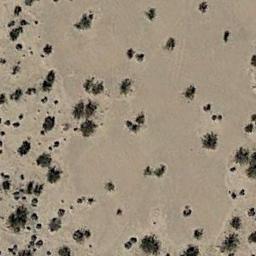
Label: chaparral